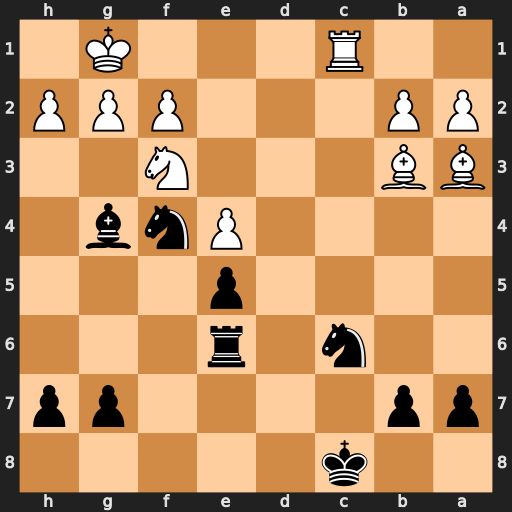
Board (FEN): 2k5/pp4pp/2n1r3/4p3/4Pnb1/BB3N2/PP3PPP/2R3K1
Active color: b
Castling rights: -
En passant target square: -
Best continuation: Ne2+ Kh1 Nxc1 Bxe6+ Bxe6